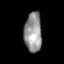
Tissue: prostate
Cell type: T cells
Senescence score: 0.3432
Nuclear area (px): 679
Mean DAPI intensity: 148.063